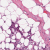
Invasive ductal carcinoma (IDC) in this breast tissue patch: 1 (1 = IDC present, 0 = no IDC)